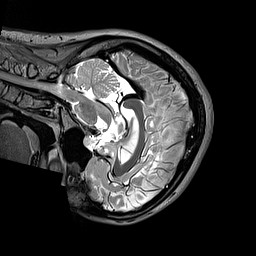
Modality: T2w
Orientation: sagittal
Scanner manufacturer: siemens
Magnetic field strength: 3 T
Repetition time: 3.2 s
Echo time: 0.406 s